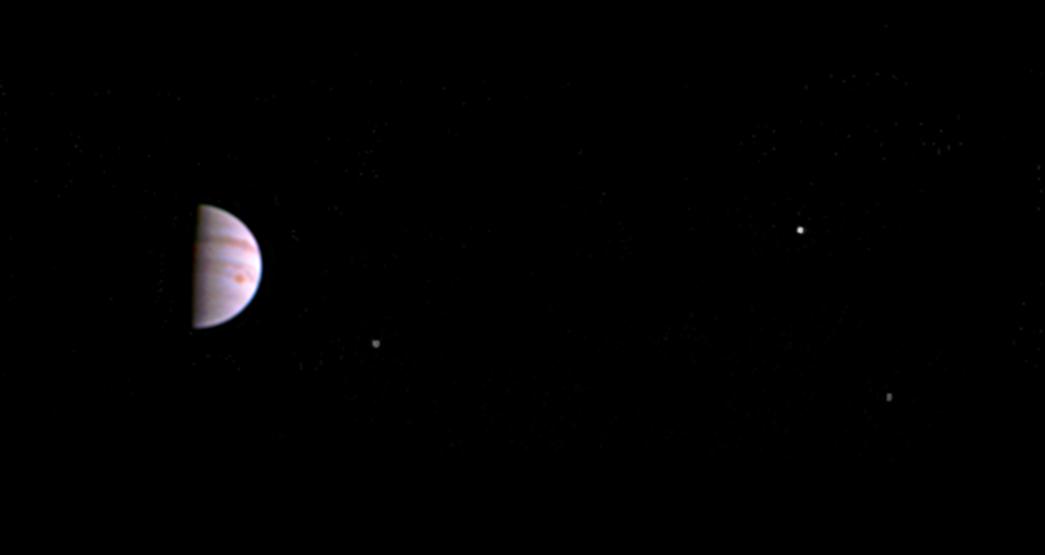
Juno Post-arrival View Jupiter, Juno